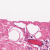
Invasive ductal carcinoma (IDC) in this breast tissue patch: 0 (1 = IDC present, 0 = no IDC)